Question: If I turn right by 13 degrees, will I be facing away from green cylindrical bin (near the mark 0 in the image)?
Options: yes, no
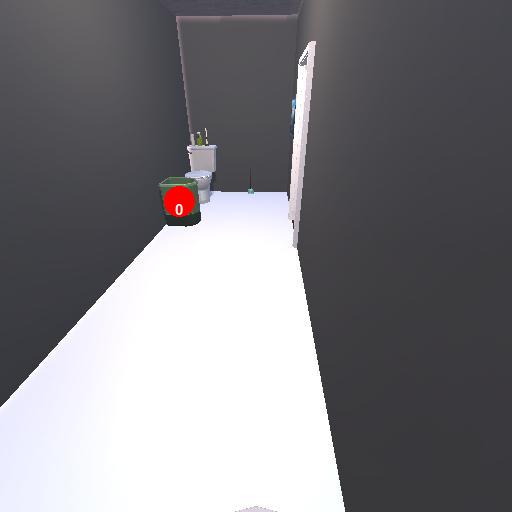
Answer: yes